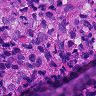
Metastatic tissue present: yes